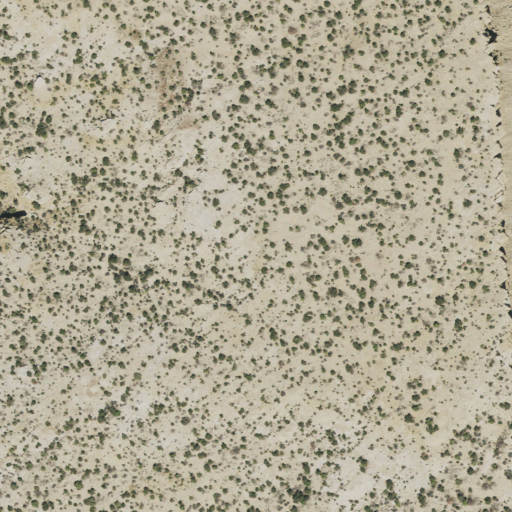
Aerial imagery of mountain in Utah named Mesa Butte containing only shrub